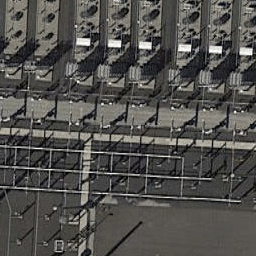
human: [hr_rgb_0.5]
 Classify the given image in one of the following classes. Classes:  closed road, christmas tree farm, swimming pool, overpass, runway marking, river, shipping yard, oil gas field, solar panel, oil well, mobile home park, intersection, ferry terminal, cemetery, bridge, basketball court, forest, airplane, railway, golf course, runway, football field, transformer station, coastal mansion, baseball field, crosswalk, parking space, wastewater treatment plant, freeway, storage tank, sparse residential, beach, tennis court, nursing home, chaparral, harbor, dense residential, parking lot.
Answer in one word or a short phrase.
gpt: transformer station